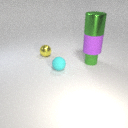
small yellow metal sphere to the left of small green rubber cylinder